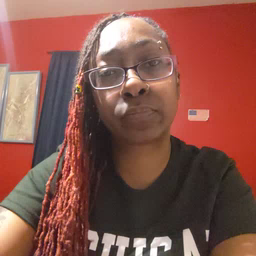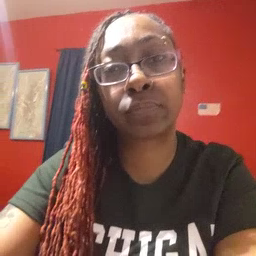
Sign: every